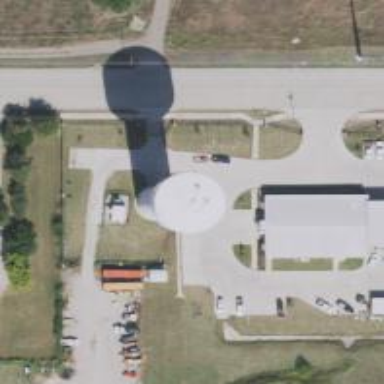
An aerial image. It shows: Water tower that is man-made.